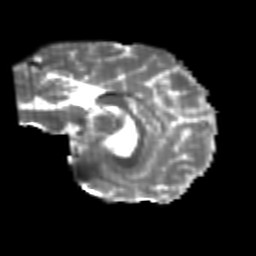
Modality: T2w
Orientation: sagittal
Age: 23
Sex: female
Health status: healthy
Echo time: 0.074 s